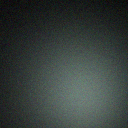
Screen state: off